I will show an image sequence of human cooking. I have annotated the images with numbered circles. Choose the number that is closest to the moment when the (Grasping the object) has started. You are a five-time world champion in this game. Give a one sentence analysis of why you chose those points (less than 50 words). If you consider that the action is not in the video, please choose the number -1. Provide your answer at the end in a json file of this format: {"points": []}
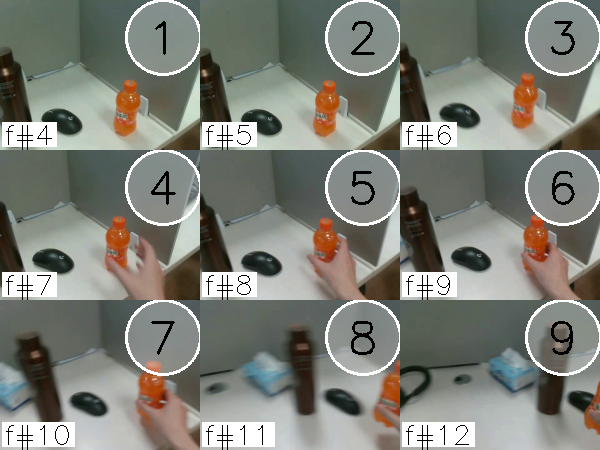
Frame 6 shows the clearest moment of hand-object contact.
{"points": [6]}